Question: I'd like to create publication quality tables for output as svg or jpg or png images using python.
I'm familiar with the texttable module which produces nice text tables but if I have for example
'data = [['Head 1','Head 2','Head 3'],['Sample Set Type 1',12.8,True],['Sample Set Type 2',15.7,False]]'
and I wanted to produce something that looked like

Is there a module I can turn to, or can you point me to a process for going about it?
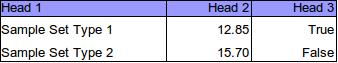
Answer: There are large amounts of possibilities for you.
You can convert a Pandas dataframe to Latex as per <URL>
You can also use Tabular to output latex source as per <URL>
You can use ReportLab, as per <URL>
You could also just write an HTML table file and style it with css.
'''
with open("example.html", "w") as of:
of.write("<html><table>")
for index, row in enumerate(data):
if index == 0:
of.write("<th>")
else:
of.write("<tr>")
for cell in row:
of.write("<td>" + cell + "</td>")
if index == 0:
of.write("</th>")
else:
of.write("</tr>")
of.write("</table></html>")
'''
You can do something similar with Latex tables as an output.